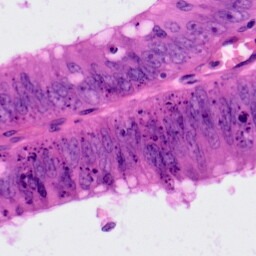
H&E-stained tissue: Colon